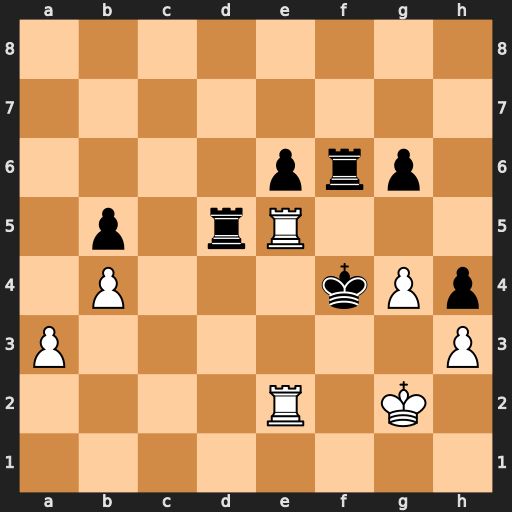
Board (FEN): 8/8/4prp1/1p1rR3/1P3kPp/P6P/4R1K1/8
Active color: w
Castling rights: -
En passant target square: -
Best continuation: R2e4#